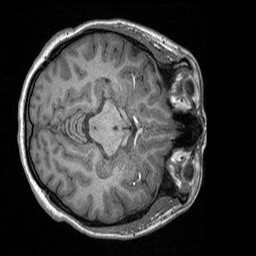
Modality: T1w
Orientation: axial
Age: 23
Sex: male
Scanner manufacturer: siemens
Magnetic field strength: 3 T
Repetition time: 1.64 s
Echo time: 0.00234 s